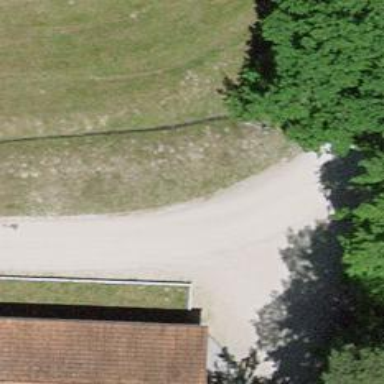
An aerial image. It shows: Gravel track.